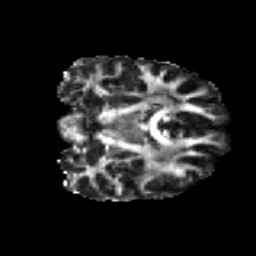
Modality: FA
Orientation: coronal
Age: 29
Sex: female
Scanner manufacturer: ge
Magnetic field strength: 3 T
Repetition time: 7.8 s
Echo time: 0.0606 s